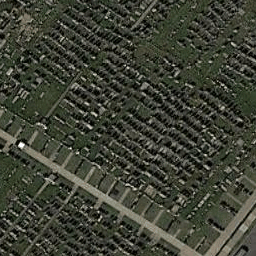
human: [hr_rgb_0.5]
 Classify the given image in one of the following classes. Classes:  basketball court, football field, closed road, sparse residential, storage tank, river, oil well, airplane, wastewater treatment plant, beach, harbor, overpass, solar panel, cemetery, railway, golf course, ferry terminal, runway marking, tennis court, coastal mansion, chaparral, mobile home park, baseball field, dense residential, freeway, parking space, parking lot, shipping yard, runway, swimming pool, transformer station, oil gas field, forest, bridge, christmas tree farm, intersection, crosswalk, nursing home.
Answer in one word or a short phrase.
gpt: cemetery